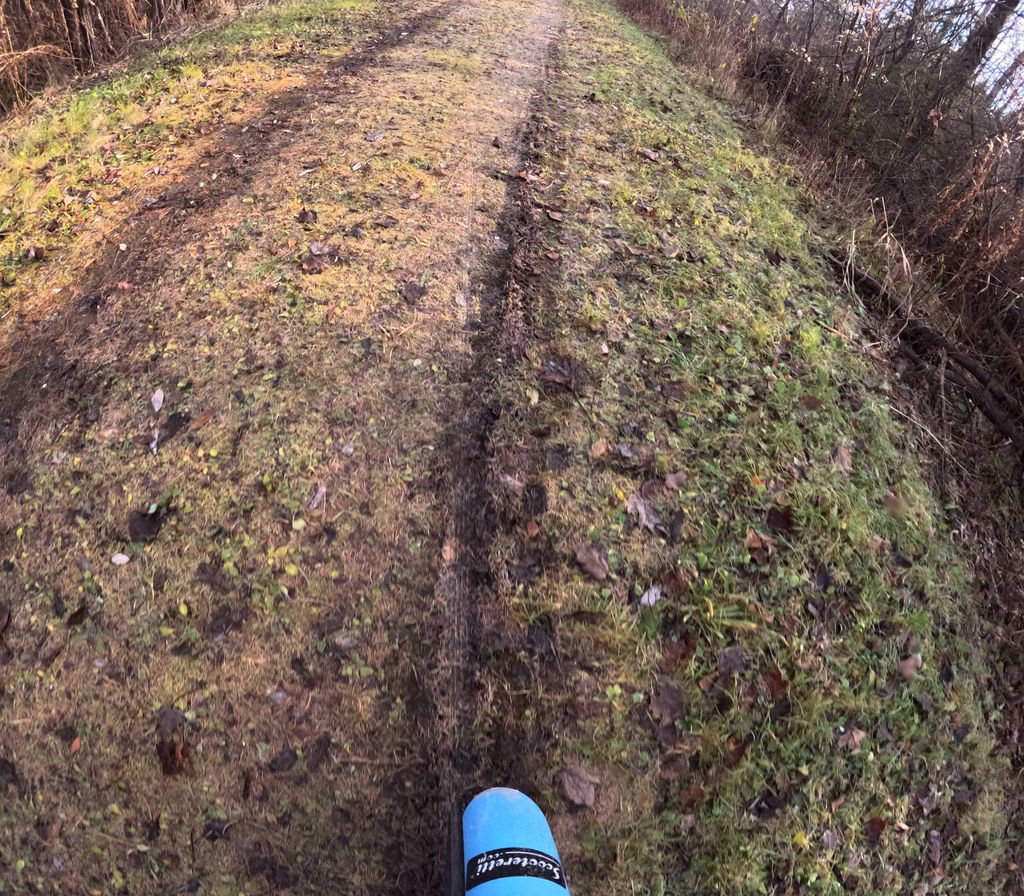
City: ottawa-gatineau